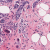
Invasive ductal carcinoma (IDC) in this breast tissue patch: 1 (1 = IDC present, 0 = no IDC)